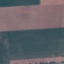
Land use / land cover: AnnualCrop